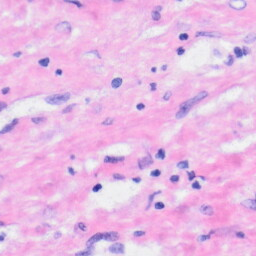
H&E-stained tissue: Liver